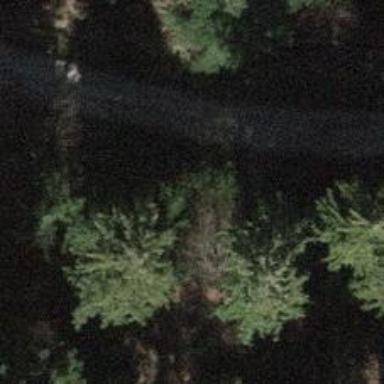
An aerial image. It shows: Path with excellent trail visibility.